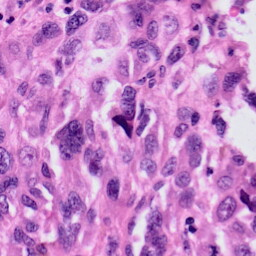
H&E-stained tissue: Skin